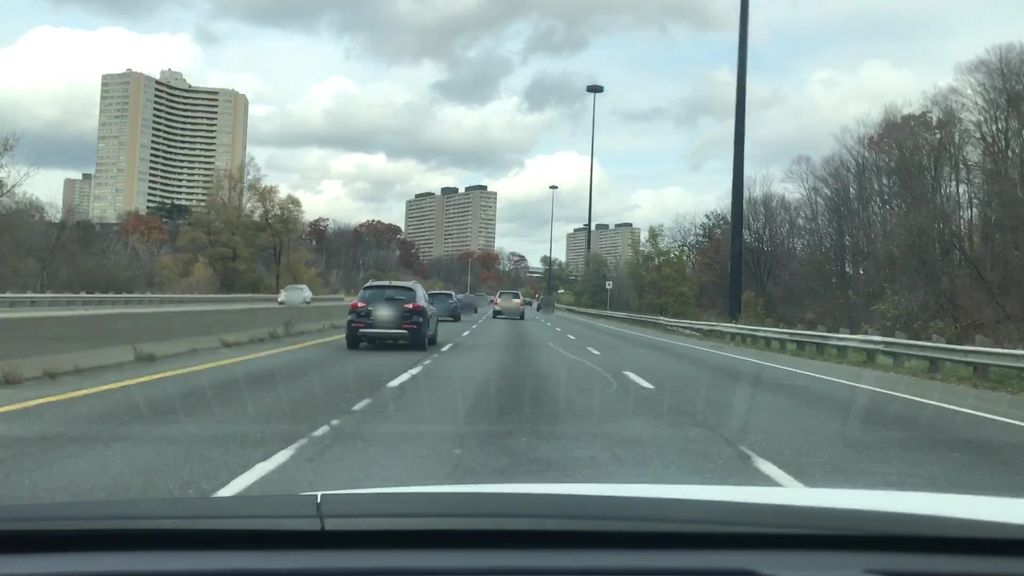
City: toronto